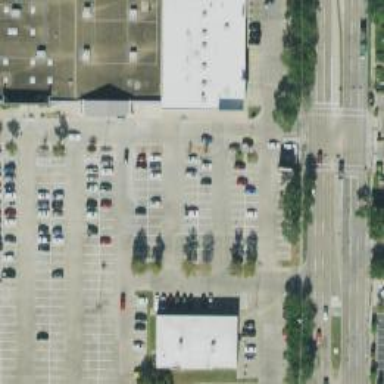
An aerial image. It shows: Parking space is available.